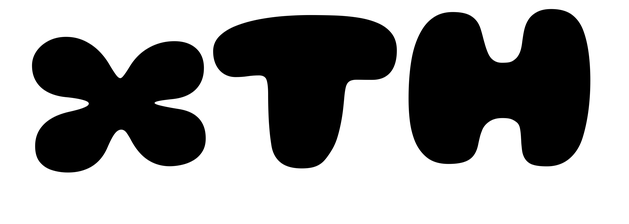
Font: Gluten_Black